Current action and preconditions to check: path_clear

Your task: For each precondition in the list above, predict whether it will hold at this action.

Consider the current scene as observed from the mobile robot's camera, and analyze the predicted future states of all dynamic agents (e.g., people, animals, vehicles, or any moving entities) within the NEXT SECOND.

IMPORTANT: Only answer "very likely" if you are absolutely certain—based on strong, clear evidence—that a dynamic agent will violate the precondition in the predicted future state. Do NOT answer "very likely" for unlikely, ambiguous, or low-probability risks.

Ask yourself for each precondition: Is there a high probability, with clear and convincing evidence, that the predicted future states of any dynamic agent will interfere with the predicted future state of the currently executing action within the NEXT SECOND, causing that precondition to fail?

Assess the risk level based on these predictions. Use "likely" or "very likely" if motions create a clear risk of interference.

Use "neutral" or "improbable" if agents are nearby but their predicted paths are clearly diverging or non-conflicting.

Failure Risk Categories: "very improbable", "improbable", "neutral", "likely", "very likely"

Answer Format: Output ONLY the probability_of_failure value from these categories: "very improbable", "improbable", "neutral", "likely", "very likely"

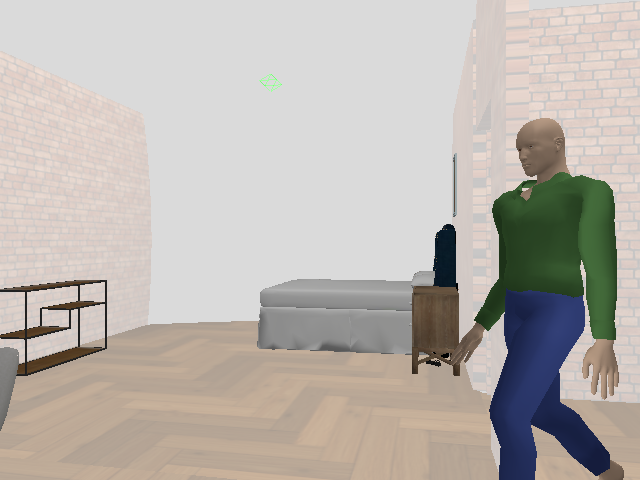

Answer: likely